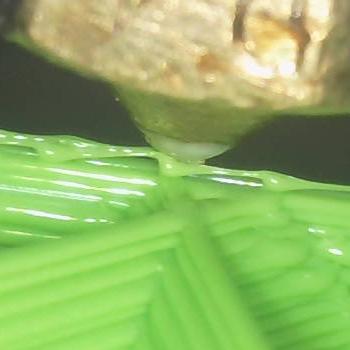
Flow rate: 33%